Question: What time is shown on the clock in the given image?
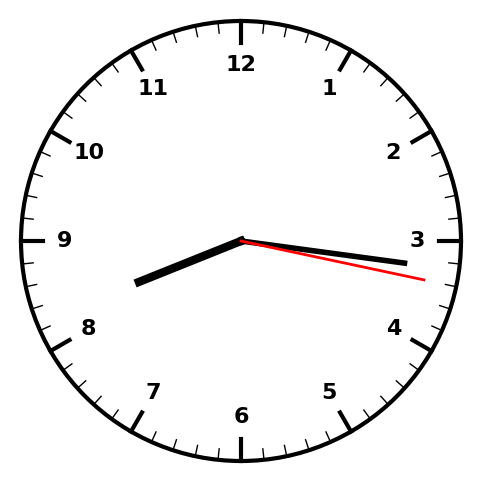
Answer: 08:16:17